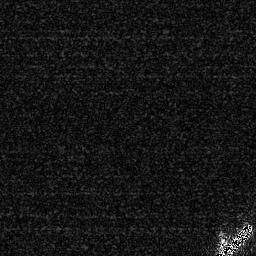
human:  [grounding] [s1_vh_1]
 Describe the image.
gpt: In the satellite image, there is  <ref>1 medium ship </ref> <box>[[83, 85, 98, 99, 0]]</box> located at bottom right.